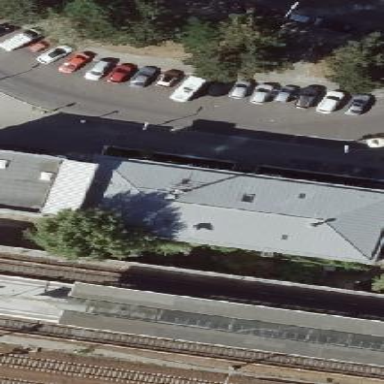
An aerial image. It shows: Office building.